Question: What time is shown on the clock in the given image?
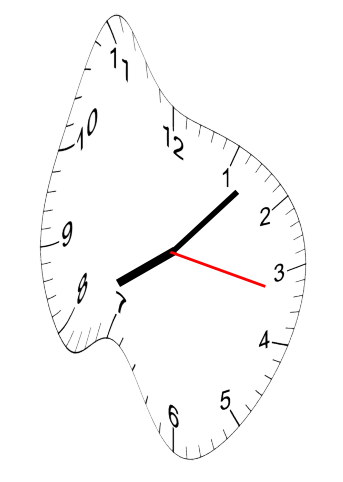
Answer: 08:07:17